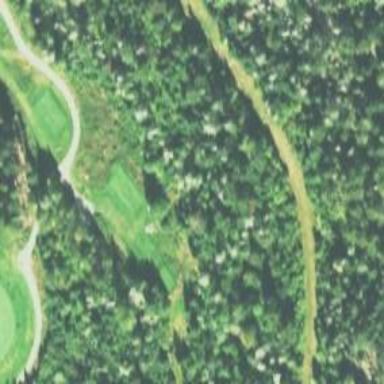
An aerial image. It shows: Grassy area designated as golf tee.